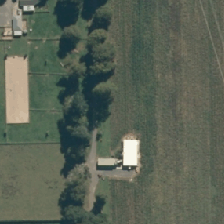
Land cover: shortrotation_cropland